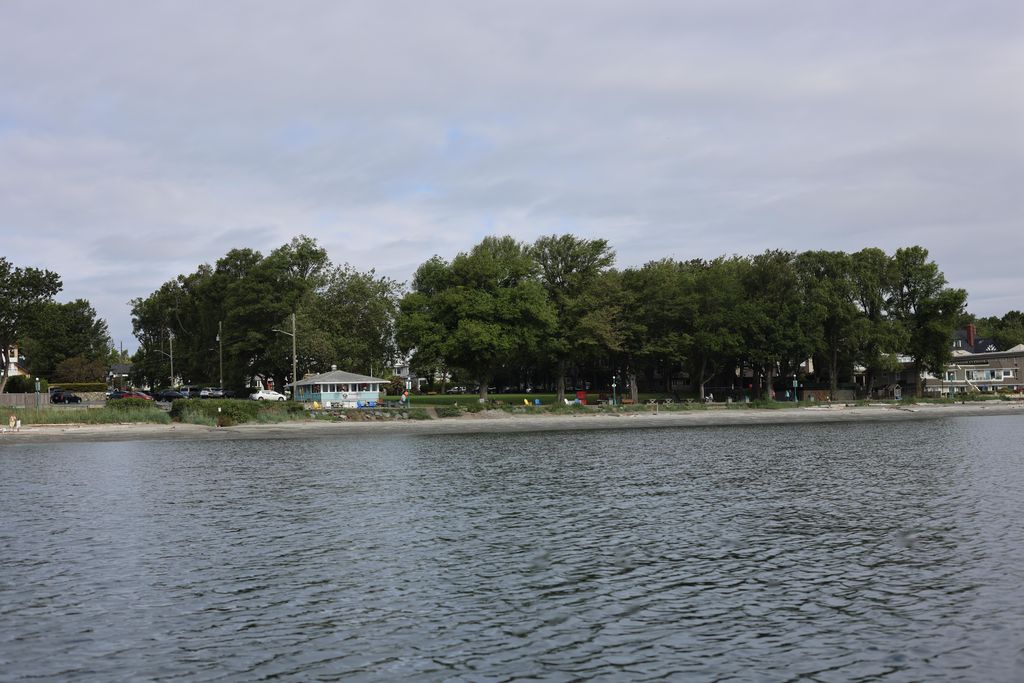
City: victoria